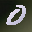
Label: 0